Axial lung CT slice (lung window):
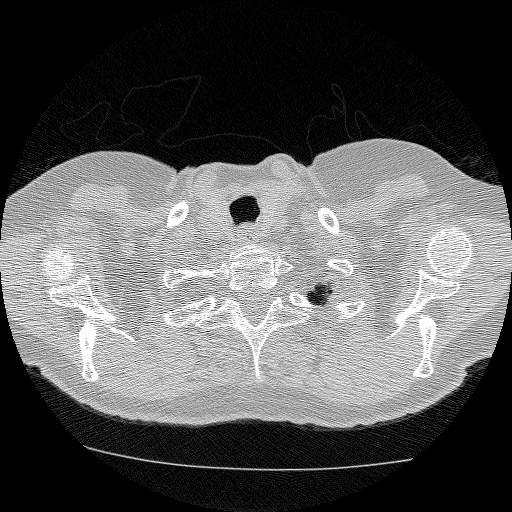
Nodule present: no